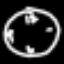
Label: clock